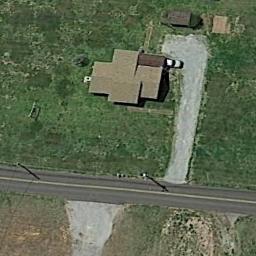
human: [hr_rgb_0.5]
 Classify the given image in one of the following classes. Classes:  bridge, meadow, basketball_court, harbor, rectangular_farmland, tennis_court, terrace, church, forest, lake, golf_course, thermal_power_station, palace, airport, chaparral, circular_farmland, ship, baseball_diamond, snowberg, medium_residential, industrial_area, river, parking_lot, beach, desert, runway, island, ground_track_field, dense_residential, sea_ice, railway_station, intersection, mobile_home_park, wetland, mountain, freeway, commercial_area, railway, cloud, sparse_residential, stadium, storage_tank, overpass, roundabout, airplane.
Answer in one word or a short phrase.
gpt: sparse_residential